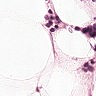
Metastatic tissue present: no